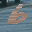
Label: 6